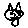
Label: cat